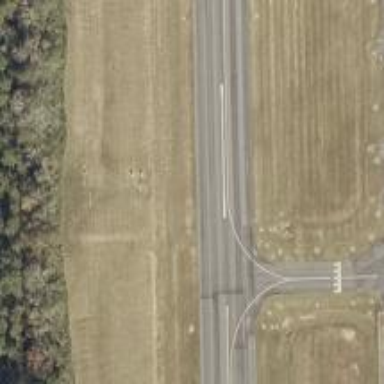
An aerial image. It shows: Asphalt runway at the airport.